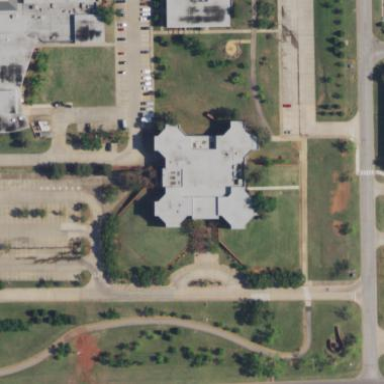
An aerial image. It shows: University building.